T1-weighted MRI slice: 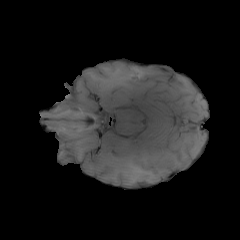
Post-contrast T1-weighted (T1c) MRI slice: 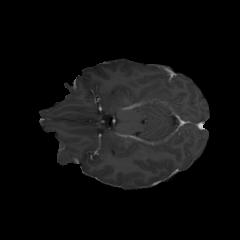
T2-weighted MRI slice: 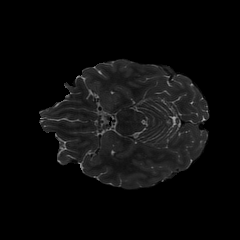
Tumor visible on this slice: no